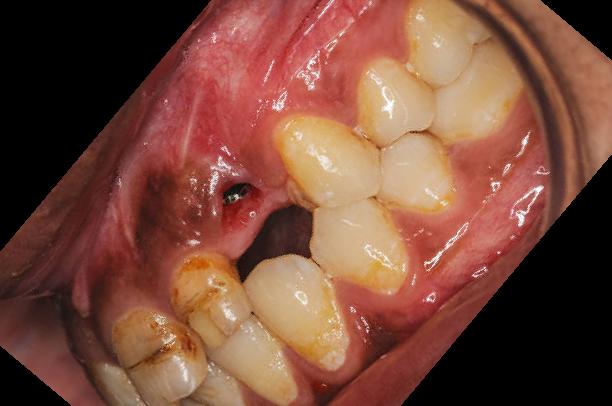
Condition: Gingivitis